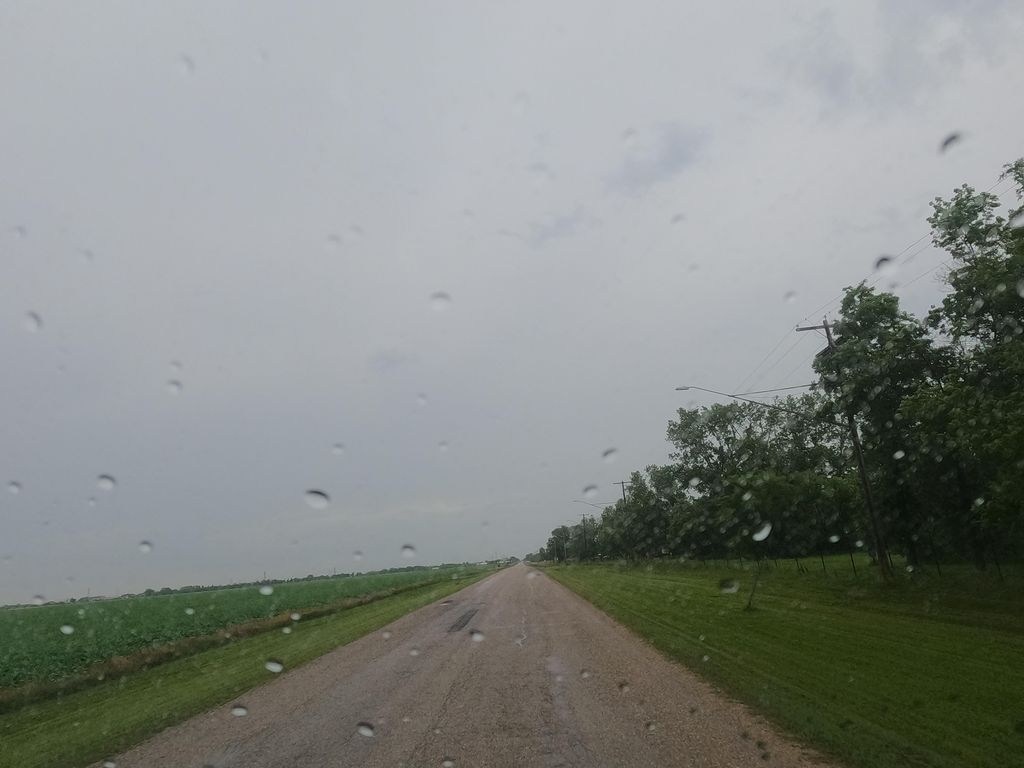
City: winnipeg